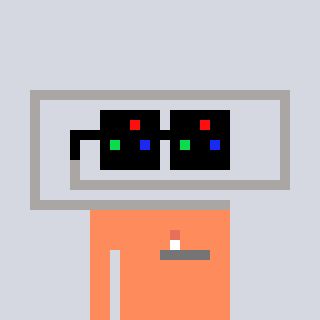
a pixel art character with square black sunglasses, a paperclip-shaped head and a peachy-colored body on a cool background